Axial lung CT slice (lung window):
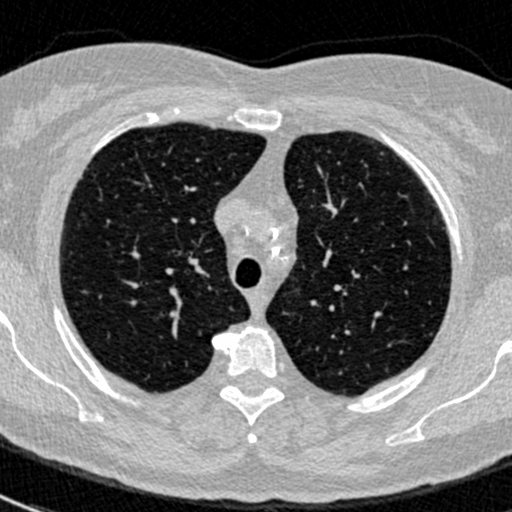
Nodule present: no